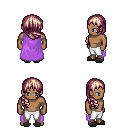
a pixel art fantasy rpg character, male body template, human, dark skin, lavender cape, white pants, white blonde right-swept hairstyle, gray slippers, four views (front, back, left, right), 2x2 character sprite sheet, small pixel art, hard edges, no anti-aliasing